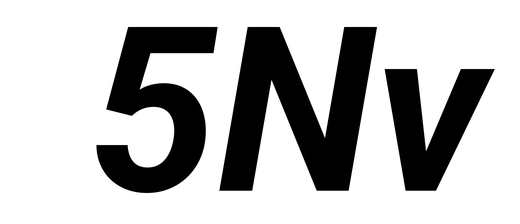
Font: Roboto-Italic_Bold_Italic